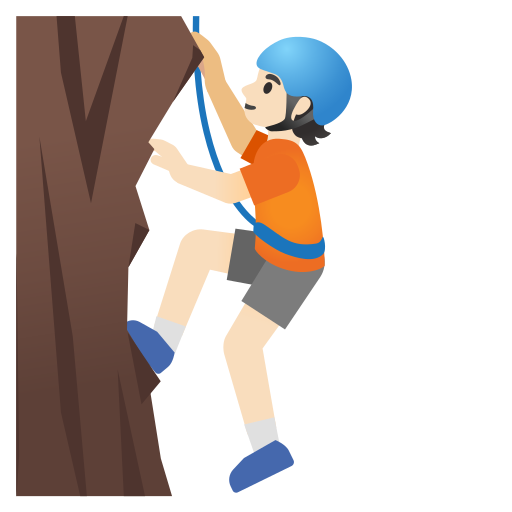
Emoji: 🧗🏻